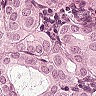
Metastatic tissue present: yes